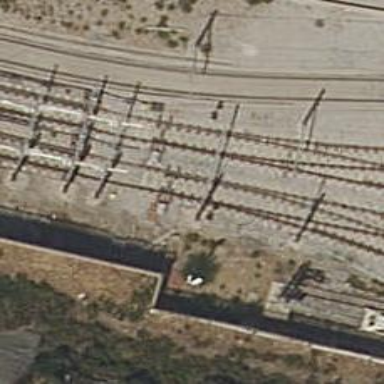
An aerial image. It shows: Railway switch.